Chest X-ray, PA view. Patient: 31 years old, sex M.
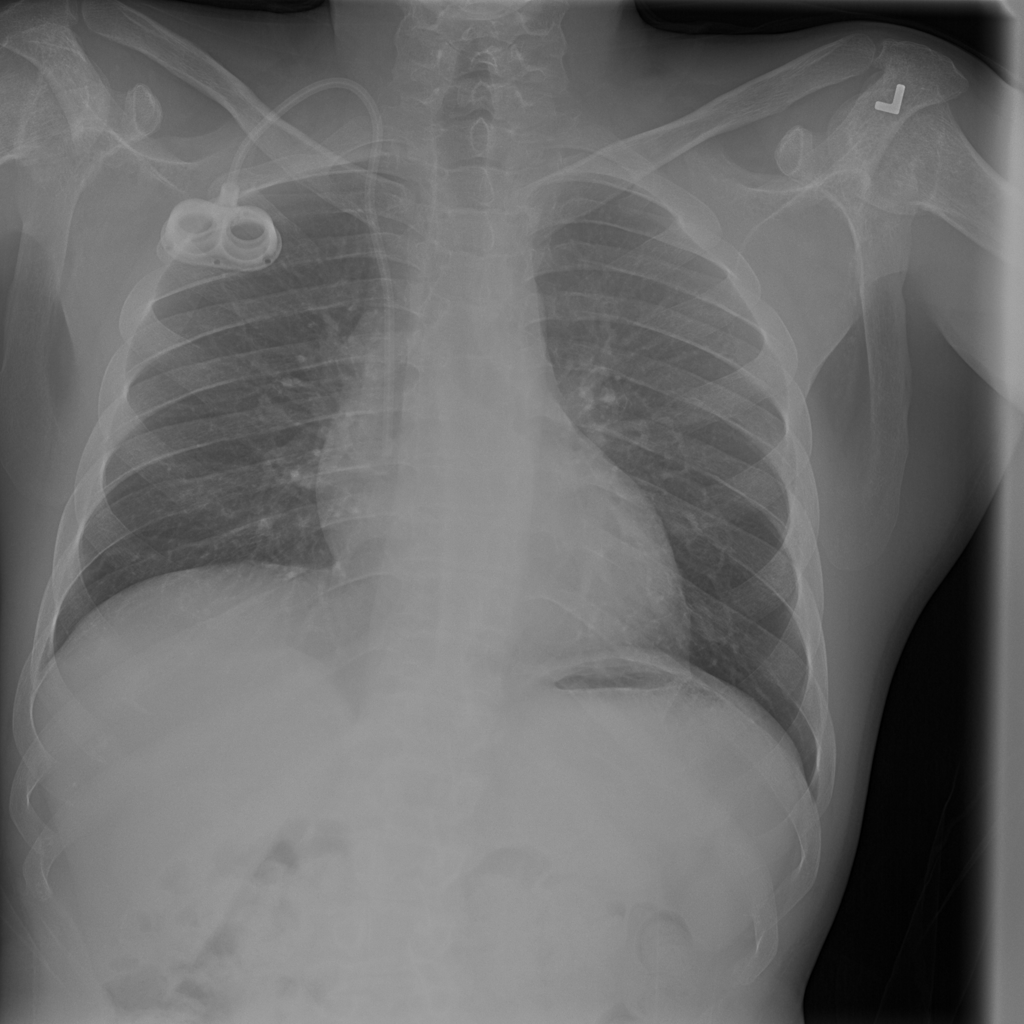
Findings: No Finding